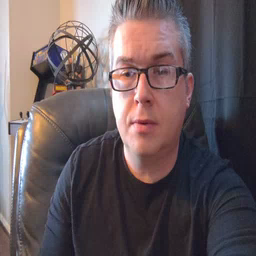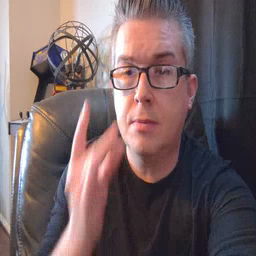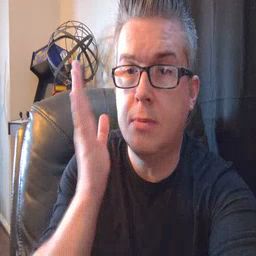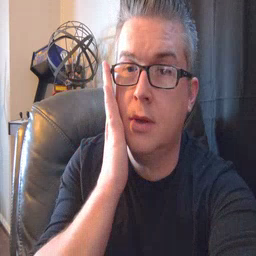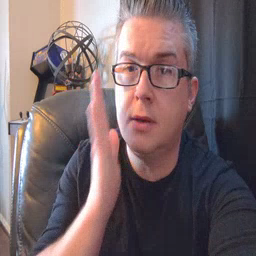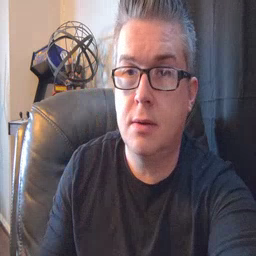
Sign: bee